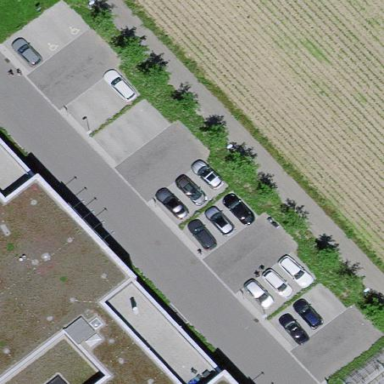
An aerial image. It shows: Parking area with paving stones.